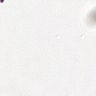
Metastatic tissue present: no